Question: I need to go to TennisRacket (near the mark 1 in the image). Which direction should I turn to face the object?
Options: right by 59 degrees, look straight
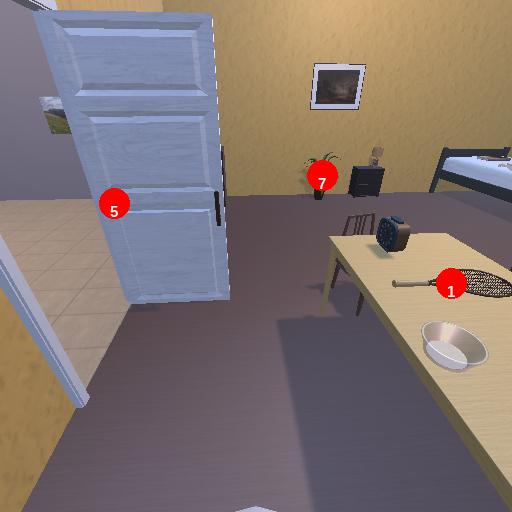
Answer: right by 59 degrees